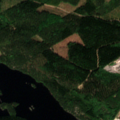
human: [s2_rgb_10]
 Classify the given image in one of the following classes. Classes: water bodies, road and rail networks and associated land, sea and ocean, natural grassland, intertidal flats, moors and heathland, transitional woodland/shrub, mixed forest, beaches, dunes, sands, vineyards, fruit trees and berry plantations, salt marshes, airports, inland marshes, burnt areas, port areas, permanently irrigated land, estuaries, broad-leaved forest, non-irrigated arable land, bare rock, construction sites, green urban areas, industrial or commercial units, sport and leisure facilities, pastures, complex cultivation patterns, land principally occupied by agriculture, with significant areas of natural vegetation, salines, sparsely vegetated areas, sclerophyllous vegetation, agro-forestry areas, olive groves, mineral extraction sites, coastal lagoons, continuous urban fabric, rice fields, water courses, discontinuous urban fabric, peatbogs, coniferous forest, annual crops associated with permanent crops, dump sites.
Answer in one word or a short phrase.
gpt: dump sites, coniferous forest, mixed forest, transitional woodland/shrub, water bodies